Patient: sex M, age 48
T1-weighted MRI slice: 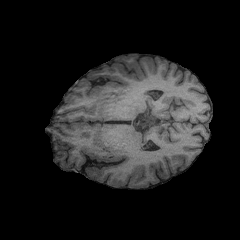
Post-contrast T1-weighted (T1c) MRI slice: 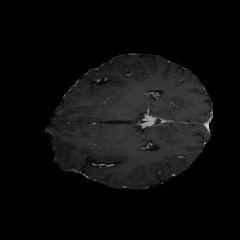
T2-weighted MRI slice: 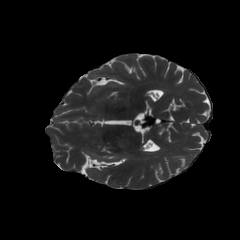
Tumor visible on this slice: no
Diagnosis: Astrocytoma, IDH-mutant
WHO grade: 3